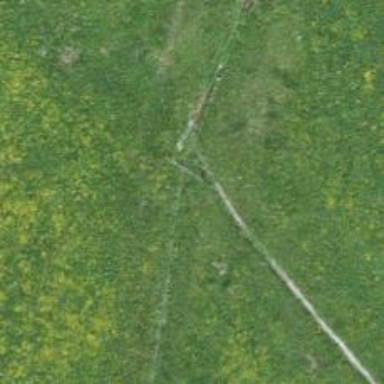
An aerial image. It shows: Ditch in the surroundings.